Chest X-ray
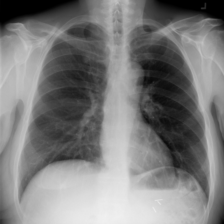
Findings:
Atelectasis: negative
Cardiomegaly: negative
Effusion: negative
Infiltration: negative
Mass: negative
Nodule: negative
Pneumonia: negative
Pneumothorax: negative
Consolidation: negative
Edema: negative
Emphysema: negative
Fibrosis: negative
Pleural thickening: negative
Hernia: negative